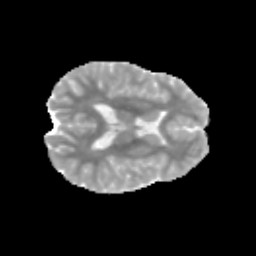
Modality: MD
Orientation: axial
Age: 10
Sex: female
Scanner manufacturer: siemens
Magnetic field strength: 3 T
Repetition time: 3.8 s
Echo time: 0.07 s